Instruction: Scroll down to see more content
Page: traveler
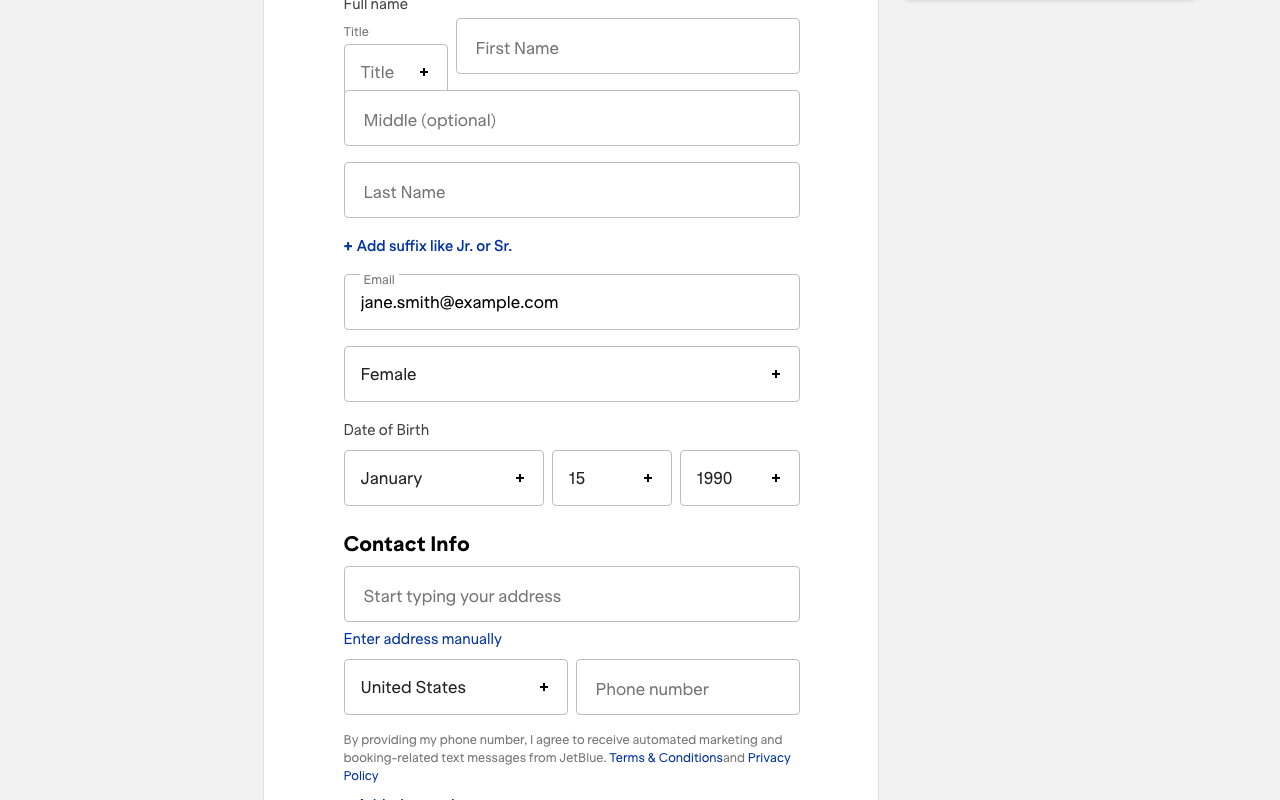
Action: scroll